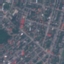
Land use / land cover class: Residential